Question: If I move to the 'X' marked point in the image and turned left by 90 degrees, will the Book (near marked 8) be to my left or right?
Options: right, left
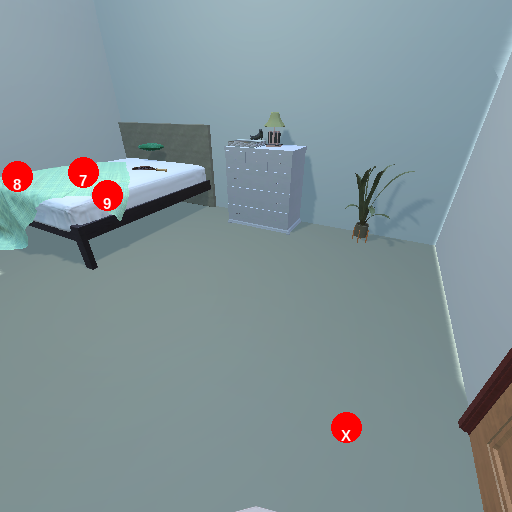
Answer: right